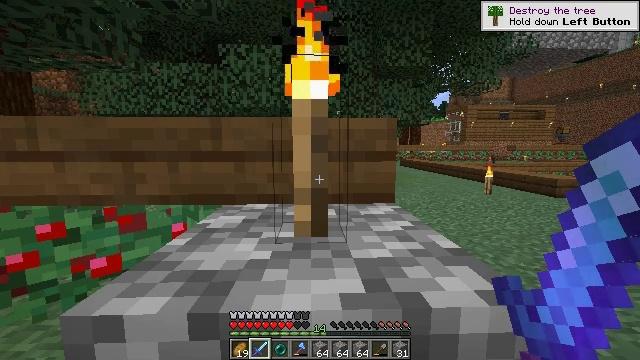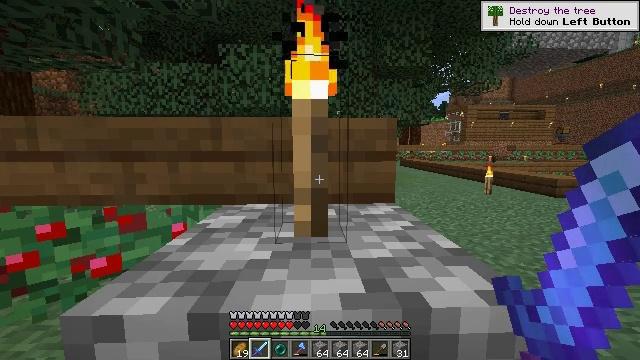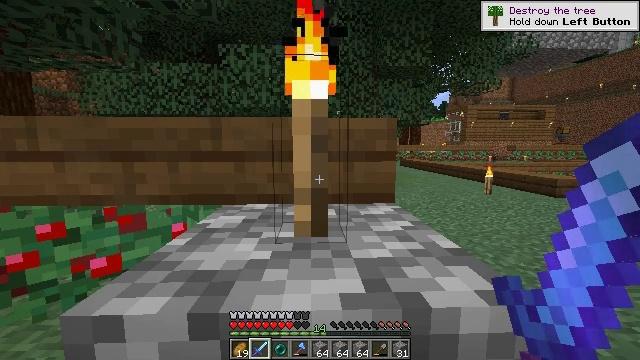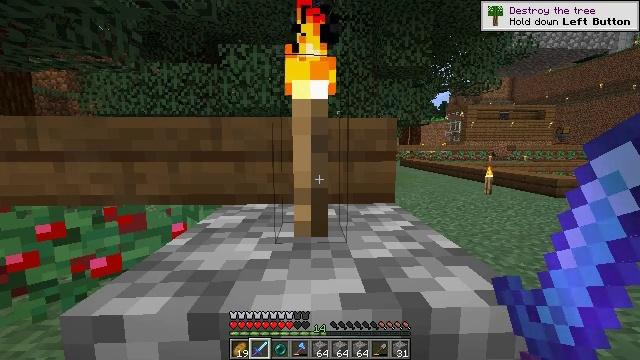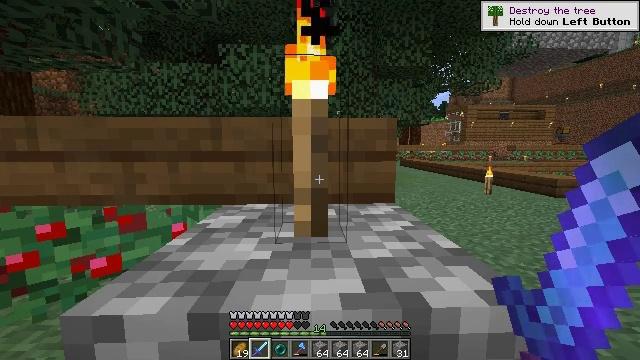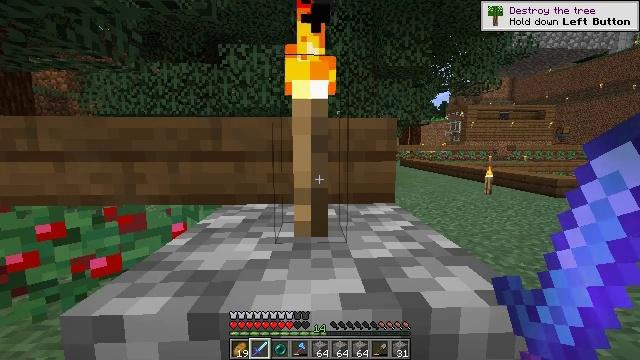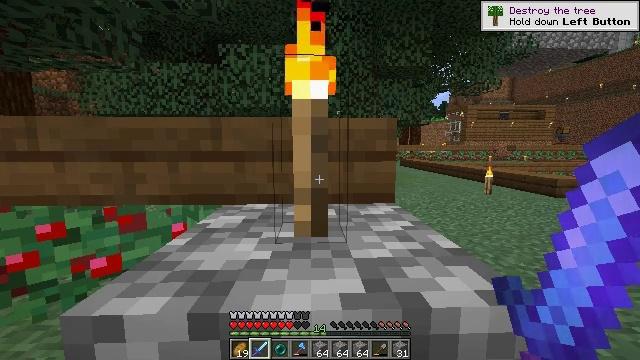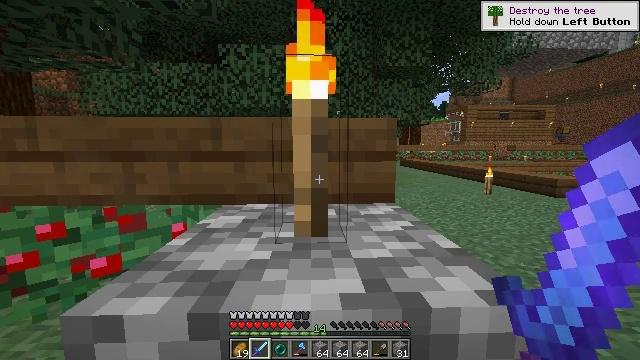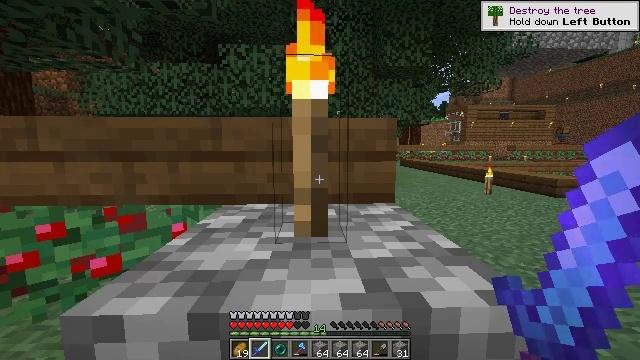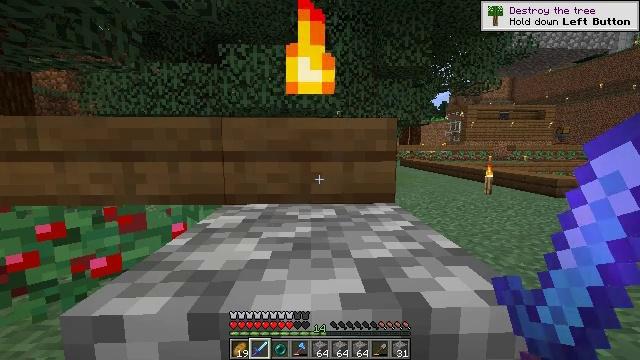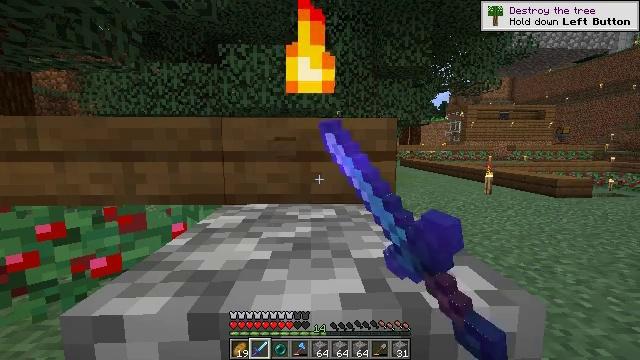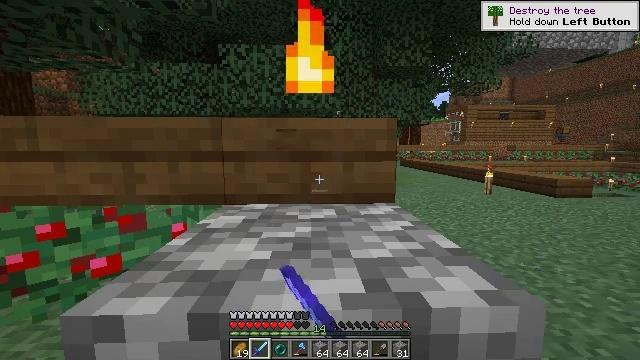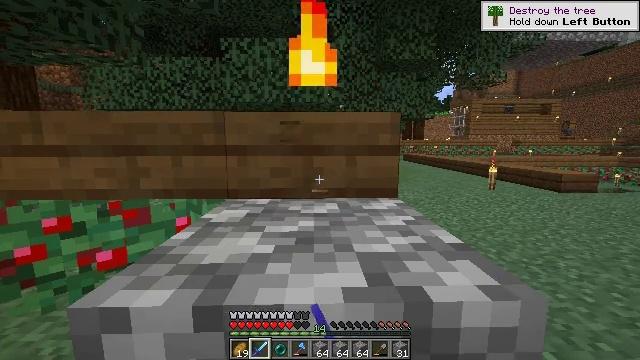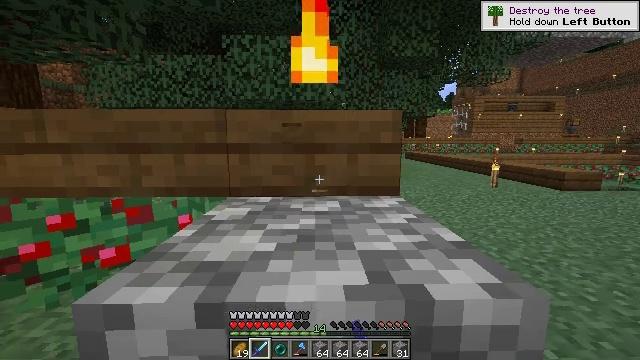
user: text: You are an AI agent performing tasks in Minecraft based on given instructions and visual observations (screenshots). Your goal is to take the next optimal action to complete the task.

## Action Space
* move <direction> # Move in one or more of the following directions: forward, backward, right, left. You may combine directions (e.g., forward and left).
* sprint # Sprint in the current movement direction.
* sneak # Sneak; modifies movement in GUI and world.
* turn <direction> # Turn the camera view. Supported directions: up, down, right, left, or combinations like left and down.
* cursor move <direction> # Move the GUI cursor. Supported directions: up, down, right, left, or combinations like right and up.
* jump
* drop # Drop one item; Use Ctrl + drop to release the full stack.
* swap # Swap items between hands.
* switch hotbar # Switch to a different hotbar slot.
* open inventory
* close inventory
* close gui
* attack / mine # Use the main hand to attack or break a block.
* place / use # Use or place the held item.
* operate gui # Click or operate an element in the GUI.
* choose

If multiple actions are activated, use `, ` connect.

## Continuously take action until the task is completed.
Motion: motion action
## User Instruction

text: Gather the torch from its position.
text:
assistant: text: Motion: no_op
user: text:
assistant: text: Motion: no_op
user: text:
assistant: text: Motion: no_op
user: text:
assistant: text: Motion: no_op
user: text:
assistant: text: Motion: no_op
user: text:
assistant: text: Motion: no_op
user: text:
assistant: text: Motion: no_op
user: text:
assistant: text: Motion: no_op
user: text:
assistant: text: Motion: attack / mine
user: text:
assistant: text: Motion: attack / mine
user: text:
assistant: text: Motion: no_op
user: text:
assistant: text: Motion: turn down
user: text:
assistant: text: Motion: no_op
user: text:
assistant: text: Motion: no_op